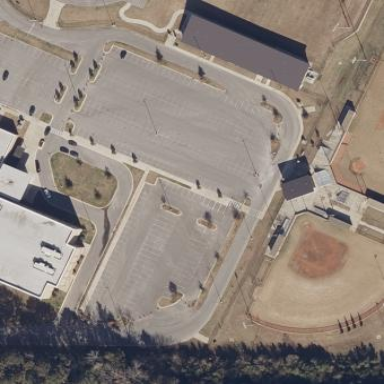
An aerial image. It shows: Parking area.